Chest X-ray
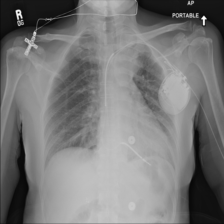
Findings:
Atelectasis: negative
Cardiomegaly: negative
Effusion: negative
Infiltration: positive
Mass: negative
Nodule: negative
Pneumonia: negative
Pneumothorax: negative
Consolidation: positive
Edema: negative
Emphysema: negative
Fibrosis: negative
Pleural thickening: negative
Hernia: negative